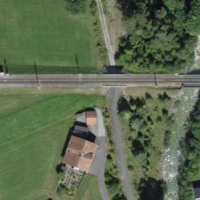
EUNIS habitat code: 24
Species observed at this site:
Centaurea scabiosa
Prunus spinosa